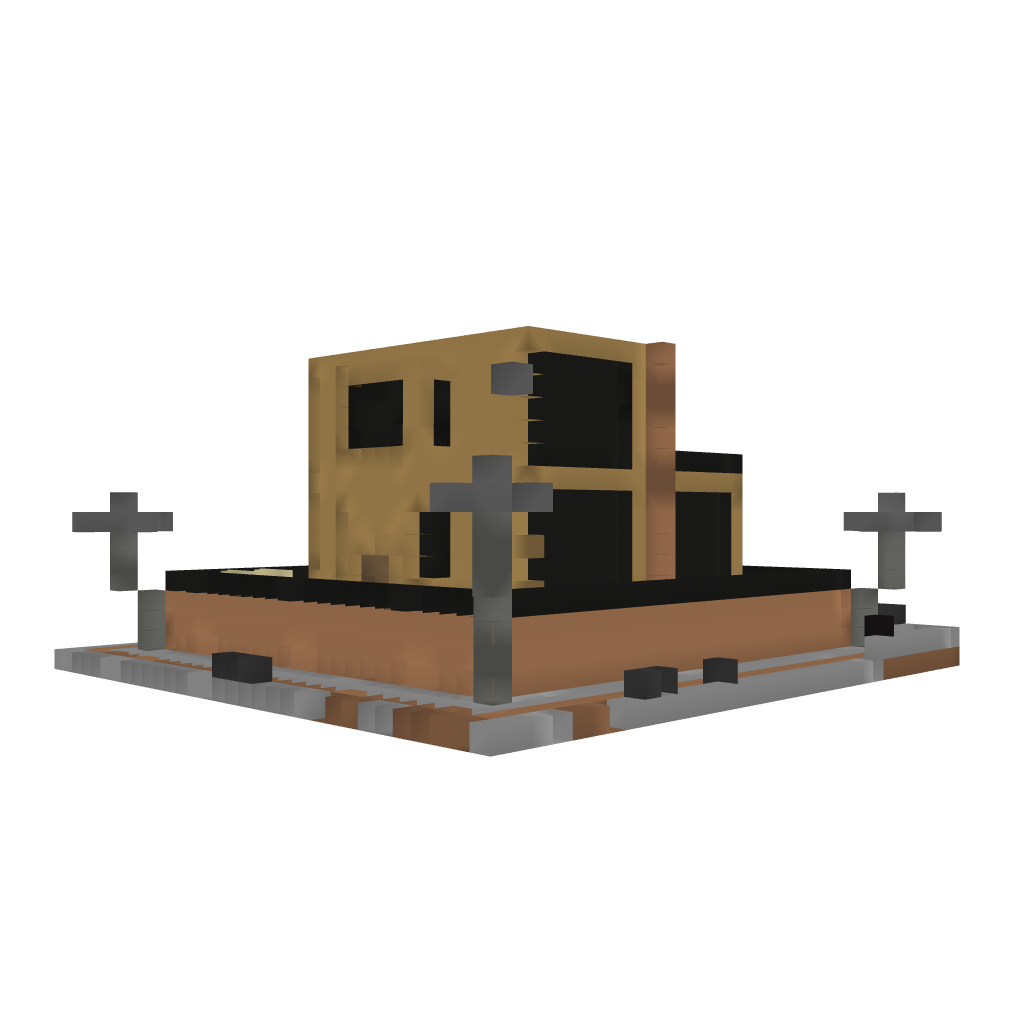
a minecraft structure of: Modern House